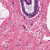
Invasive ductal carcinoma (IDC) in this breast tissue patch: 0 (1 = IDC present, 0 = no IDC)